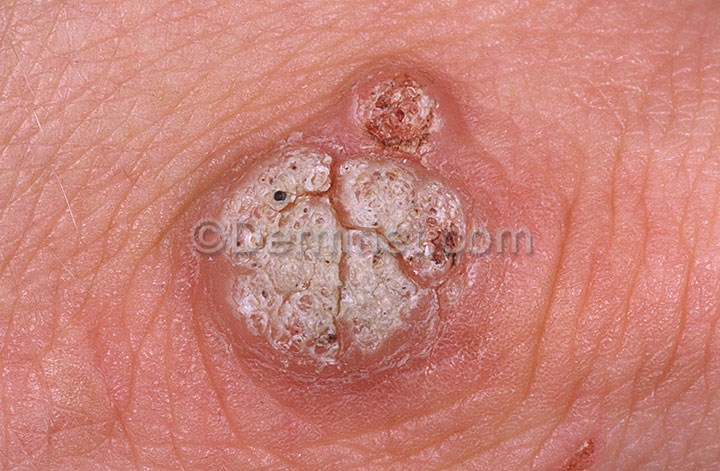
Disease: Warts Molluscum and other Viral Infections